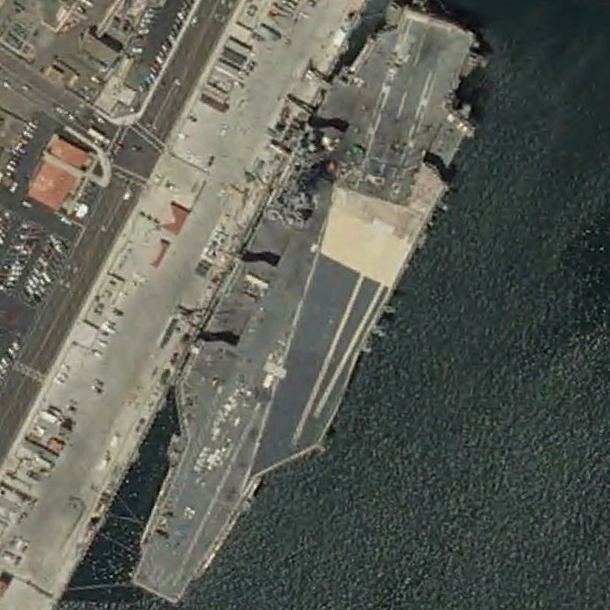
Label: Nimitz-class_aircraft_carrier